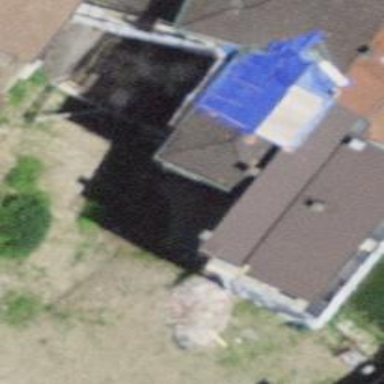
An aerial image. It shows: Hipped roof apartment building.